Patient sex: F
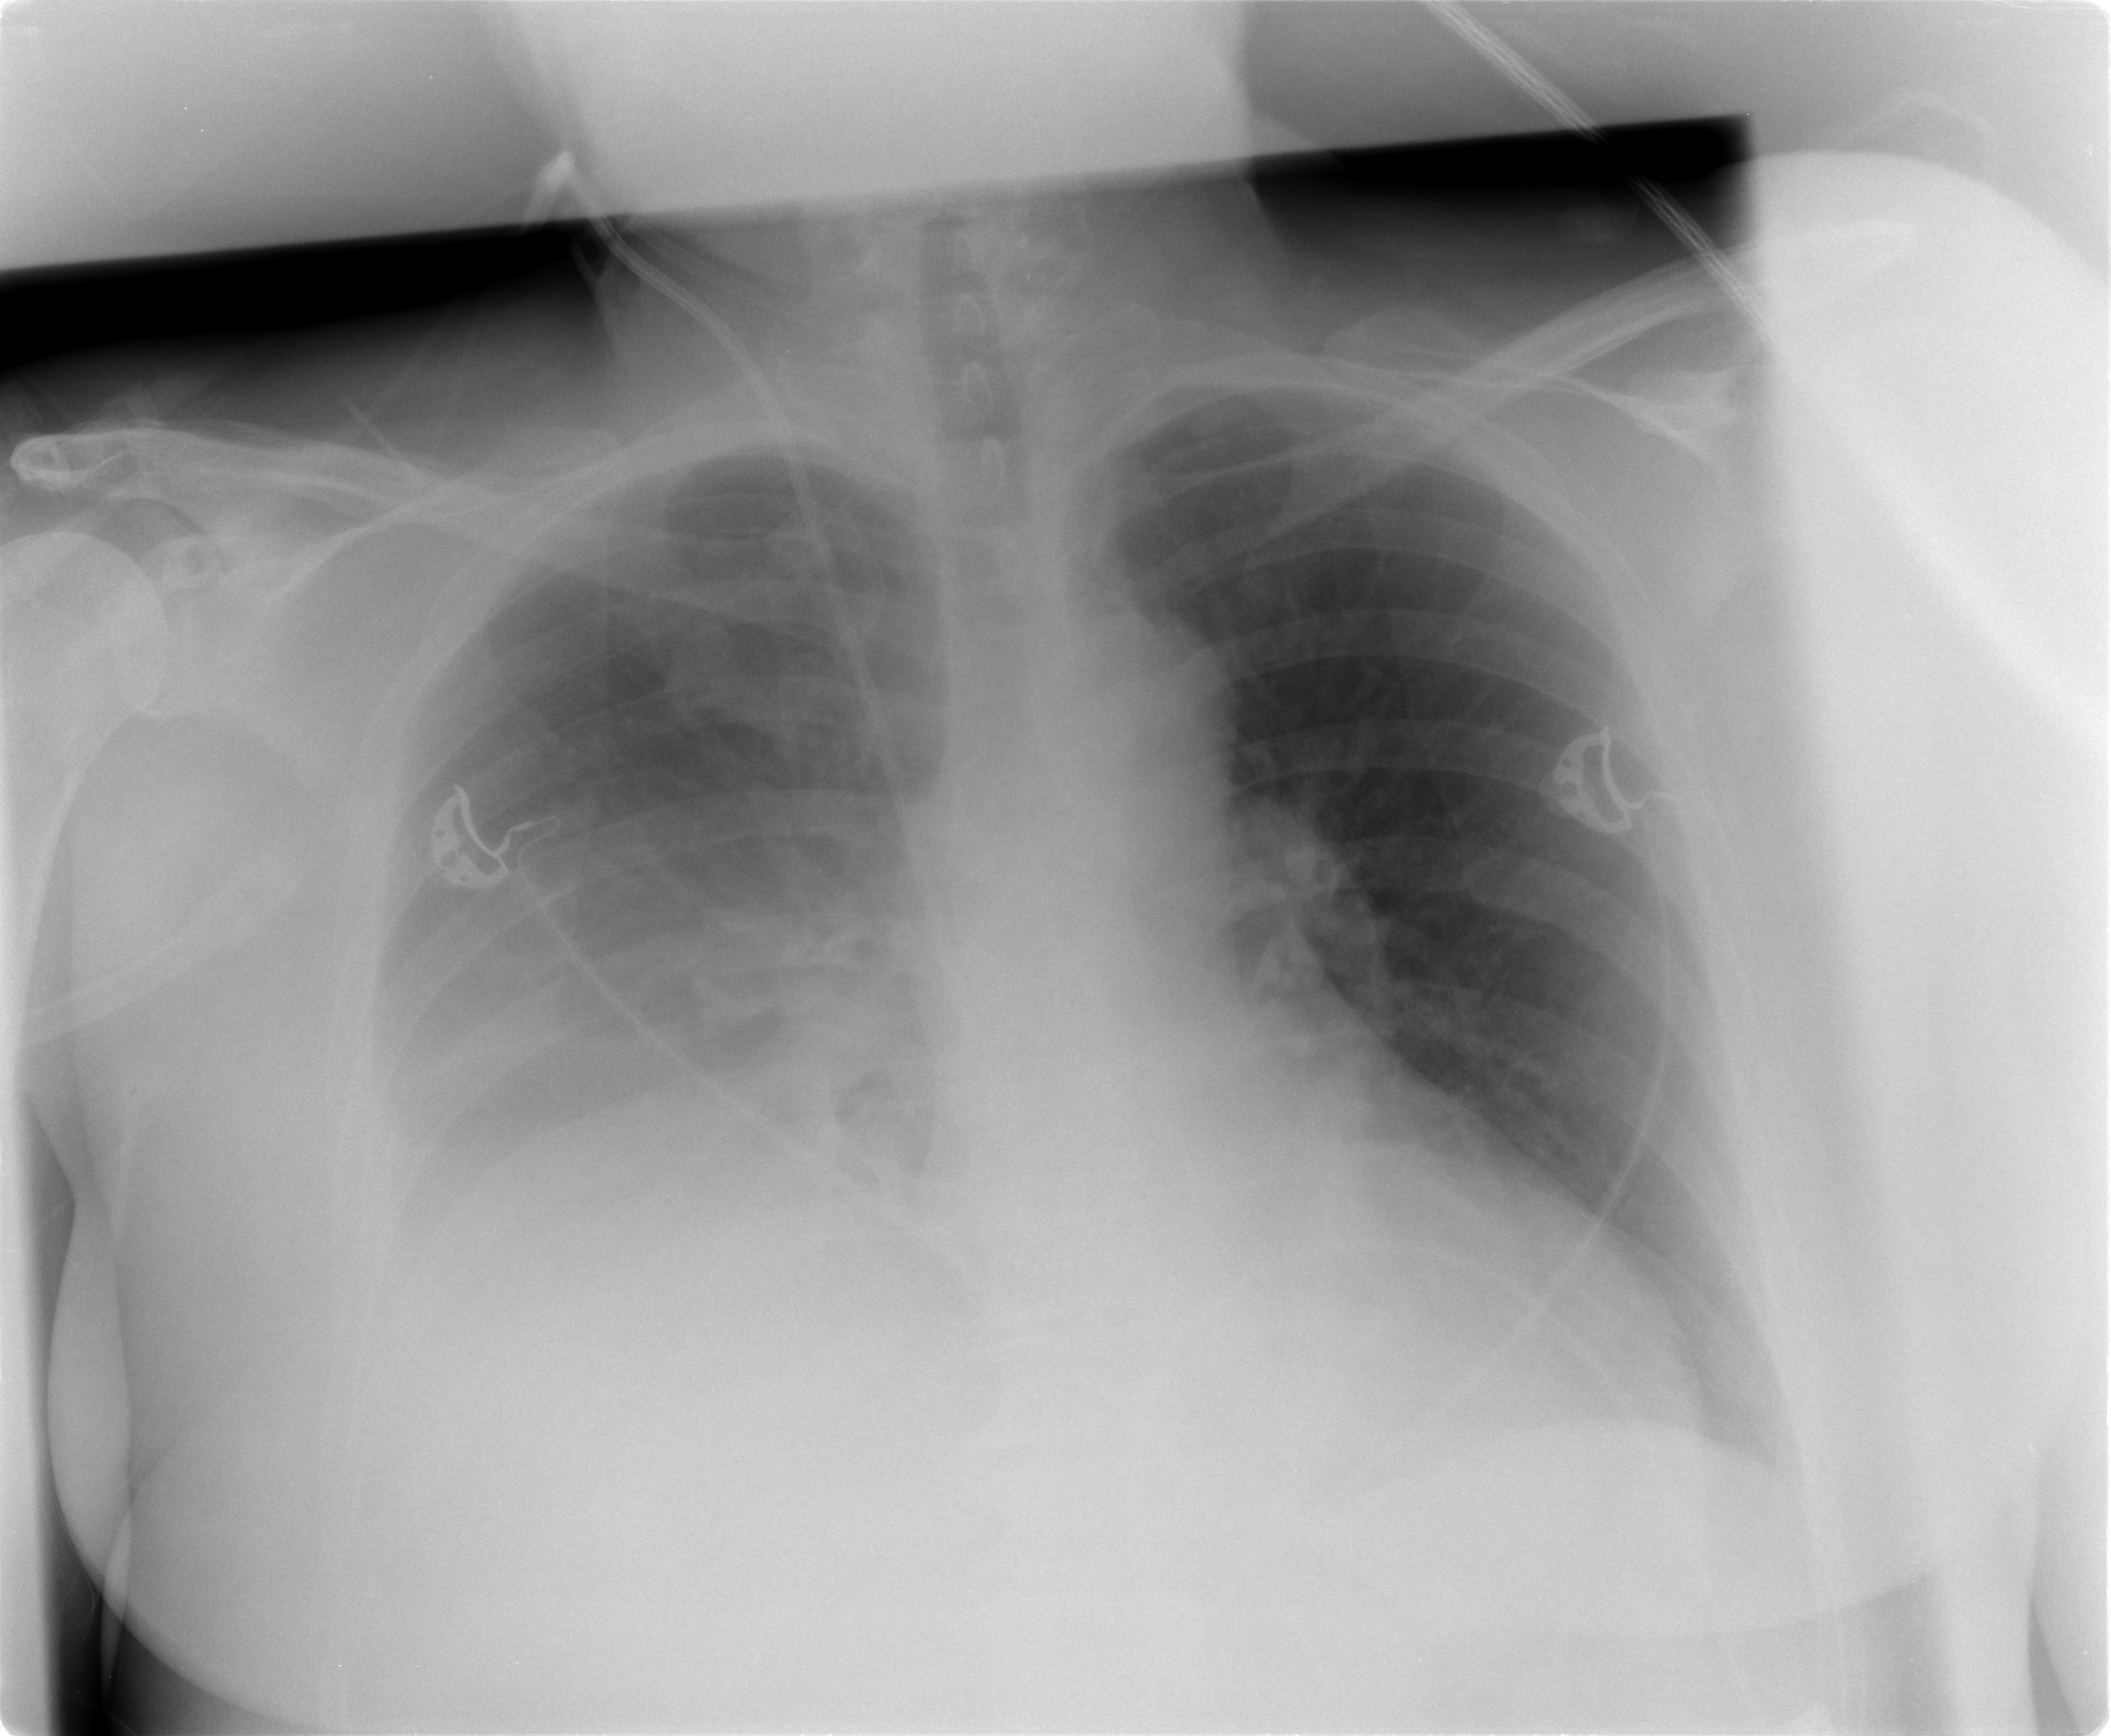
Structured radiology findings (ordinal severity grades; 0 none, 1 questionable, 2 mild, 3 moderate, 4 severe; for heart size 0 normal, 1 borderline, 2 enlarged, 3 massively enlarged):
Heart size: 0
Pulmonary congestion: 2
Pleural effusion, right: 3
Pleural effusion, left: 0
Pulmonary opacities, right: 1
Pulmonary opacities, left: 0
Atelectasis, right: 3
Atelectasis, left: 0